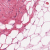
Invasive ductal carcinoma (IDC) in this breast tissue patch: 0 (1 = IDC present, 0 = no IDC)